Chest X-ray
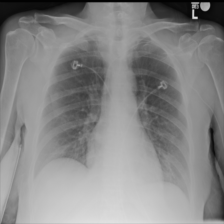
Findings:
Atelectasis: negative
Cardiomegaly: negative
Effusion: negative
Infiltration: negative
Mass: negative
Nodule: negative
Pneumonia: negative
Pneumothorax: negative
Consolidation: negative
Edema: negative
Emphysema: negative
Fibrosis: negative
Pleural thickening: negative
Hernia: negative